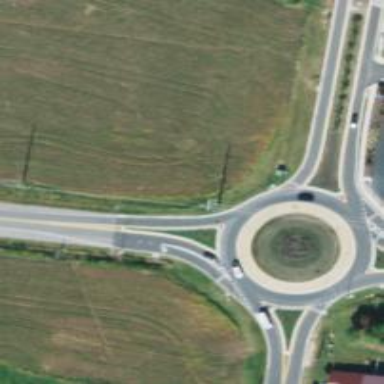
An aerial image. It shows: Secondary road leading to roundabout.